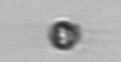
Label: Apedinella